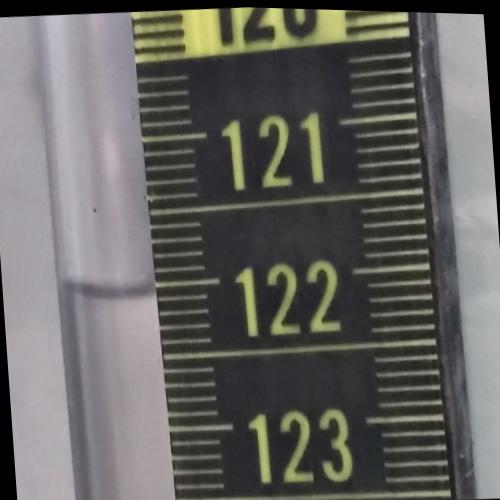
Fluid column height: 122.0 cm